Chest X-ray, PA view. Patient: 12 years old, sex M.
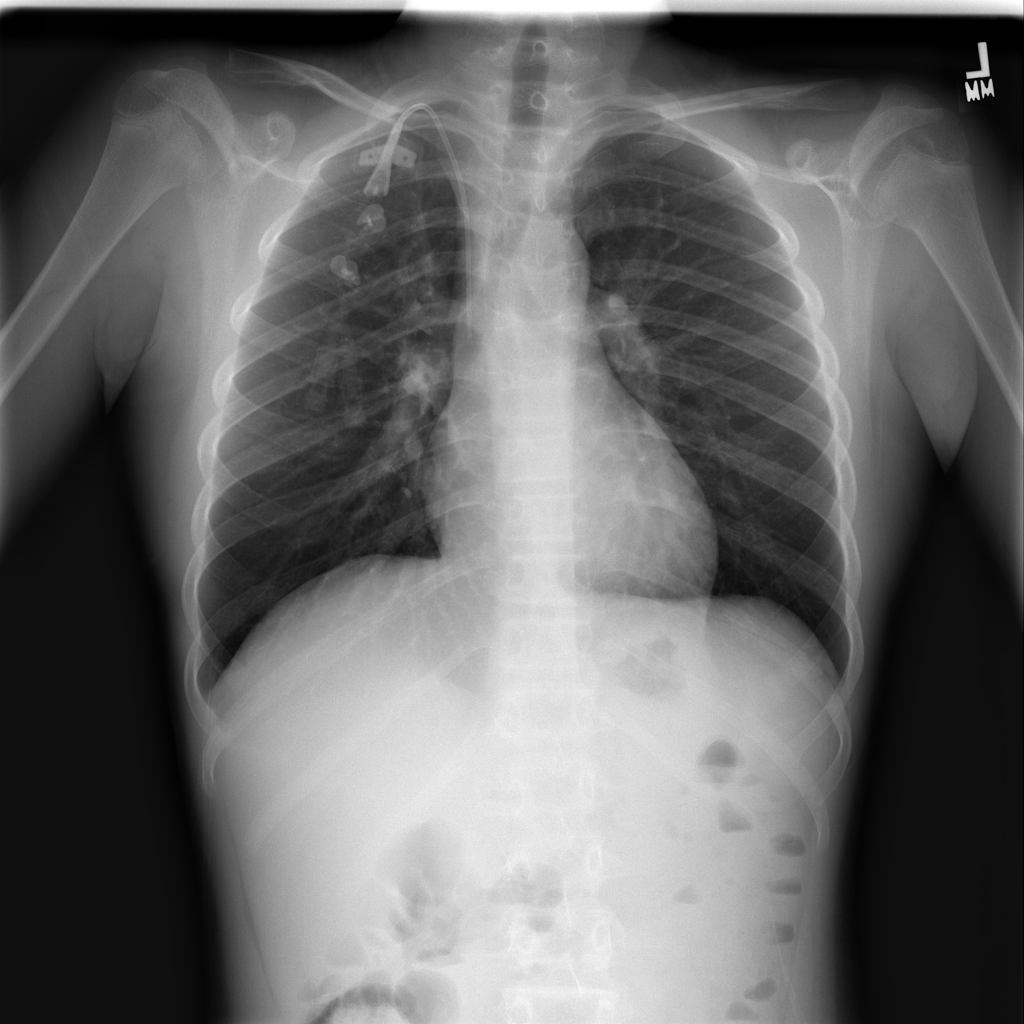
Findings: No Finding